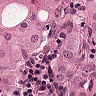
Metastatic tissue present: yes